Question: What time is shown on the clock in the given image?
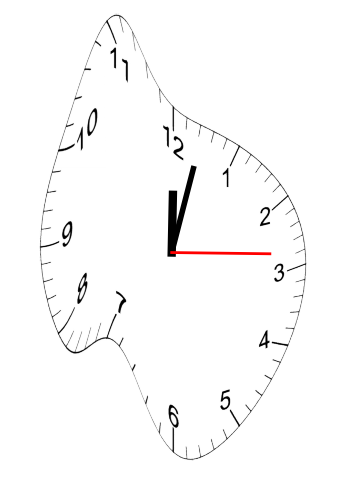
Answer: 12:02:14